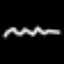
Label: squiggle